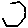
Label: hexagon